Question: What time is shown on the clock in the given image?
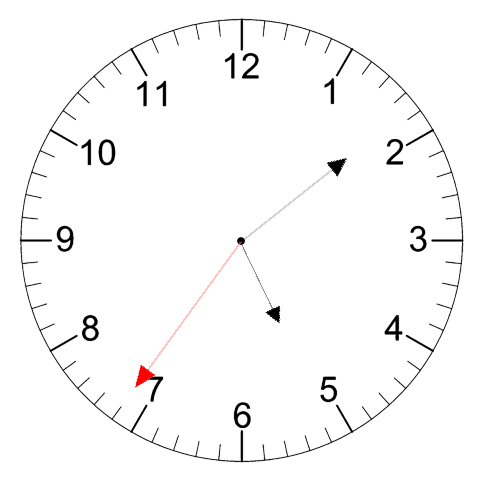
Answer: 05:08:36